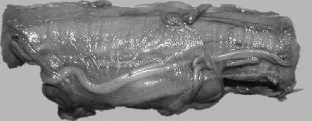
Macroscopic view of the intramedullary schwannoma. (C) Local concave compression of C3-C5.
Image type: pathology (h&e)